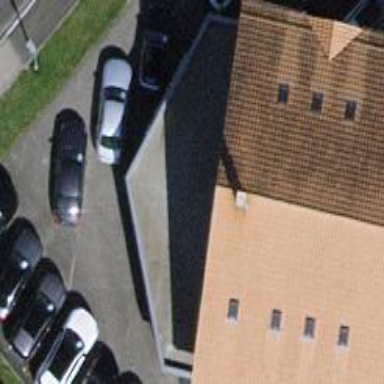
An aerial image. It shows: Car repair shop.